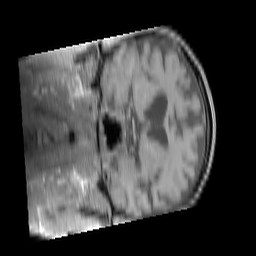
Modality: T1w
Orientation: coronal
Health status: ill
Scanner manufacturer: siemens
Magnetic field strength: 3 T
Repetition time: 0.4 s
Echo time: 0.00272 s